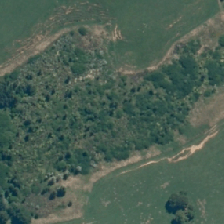
Land cover: herbaceous_freshwater_vege